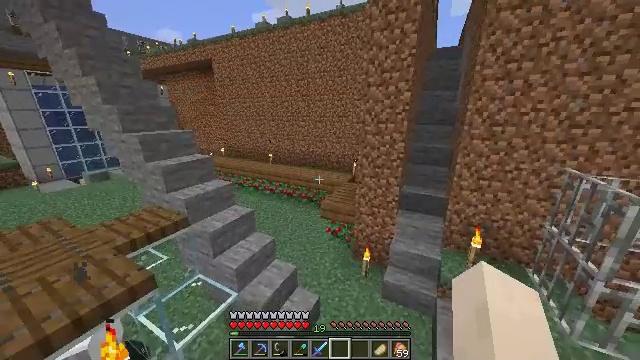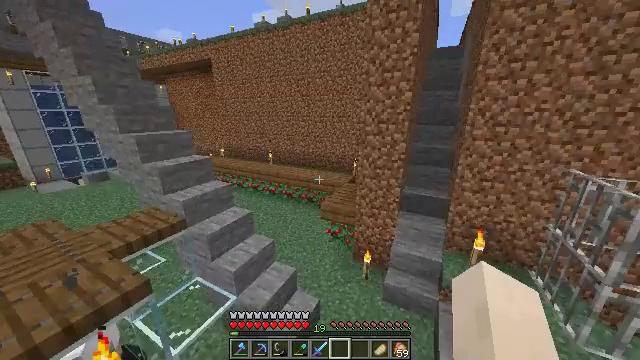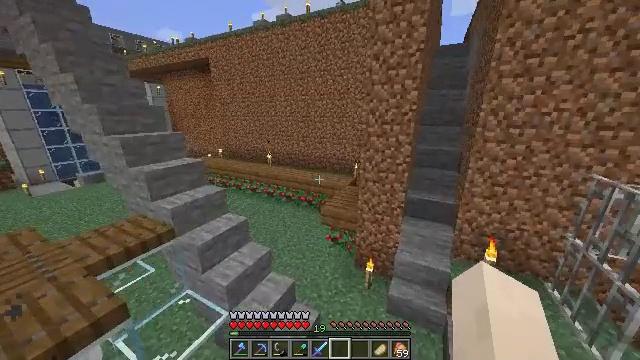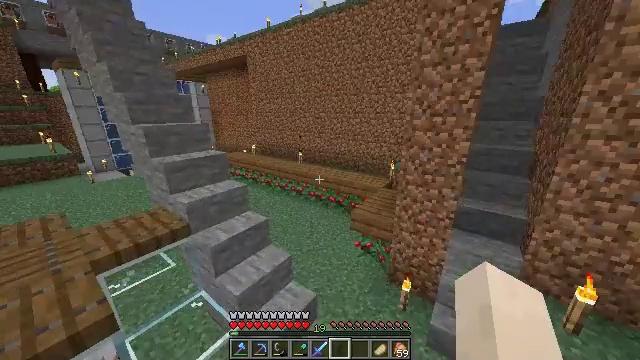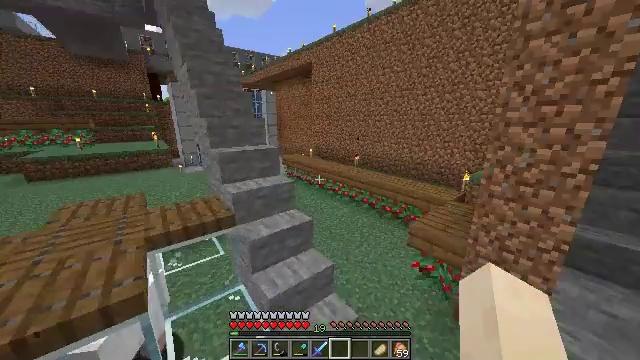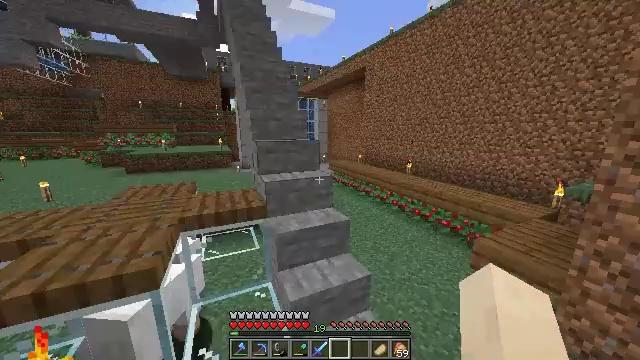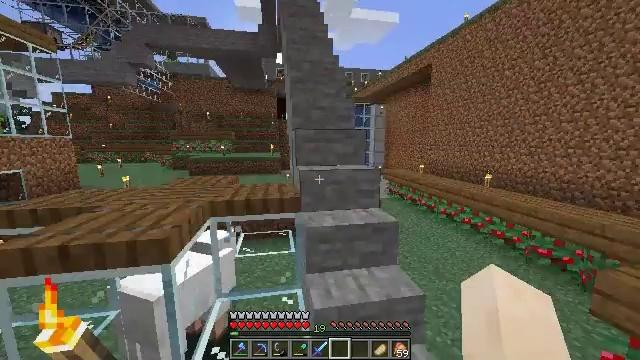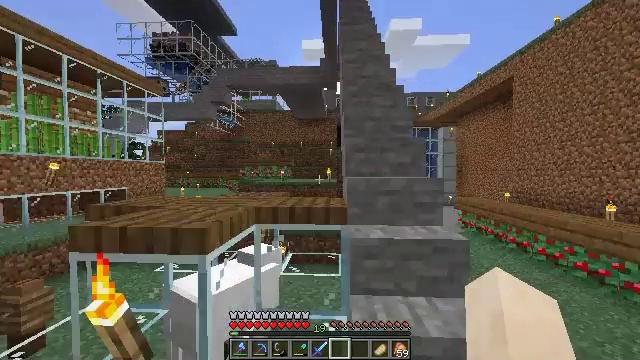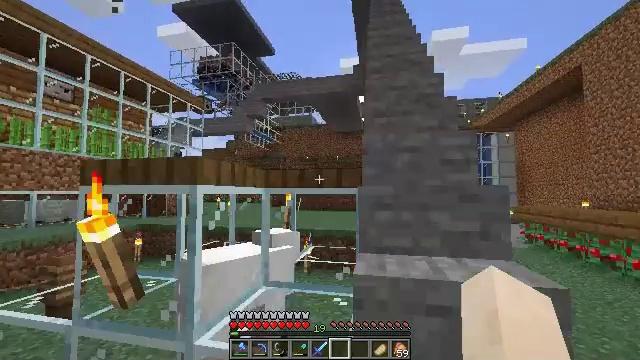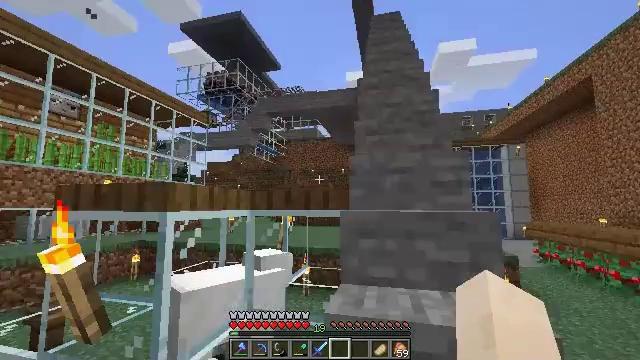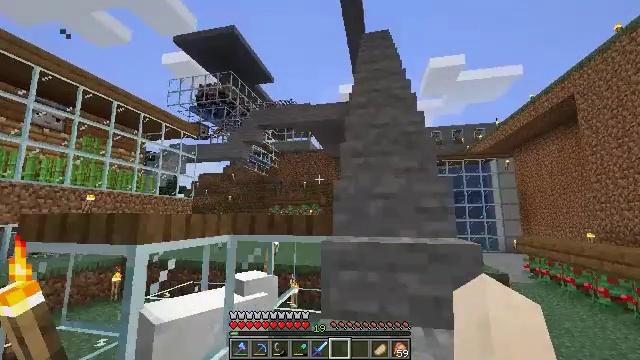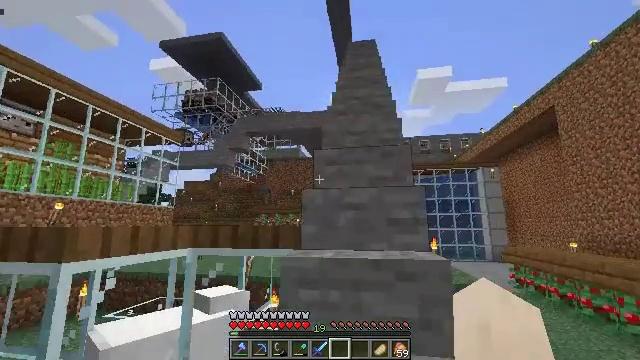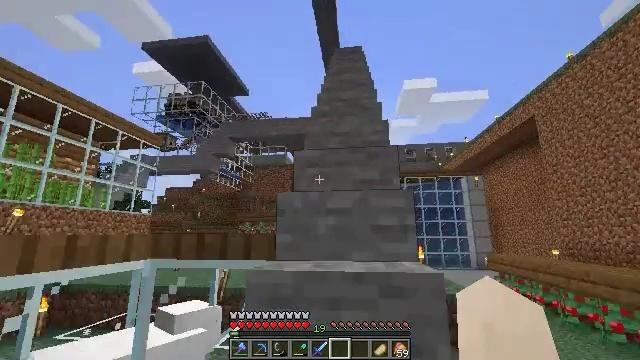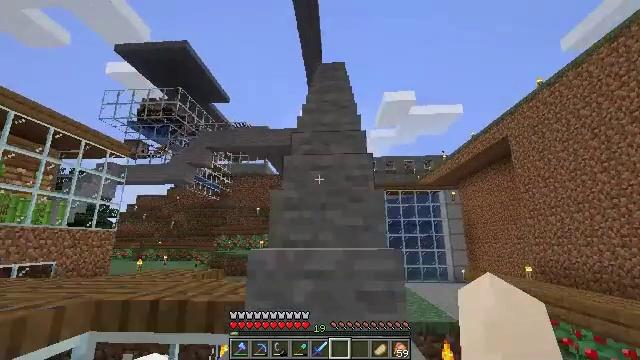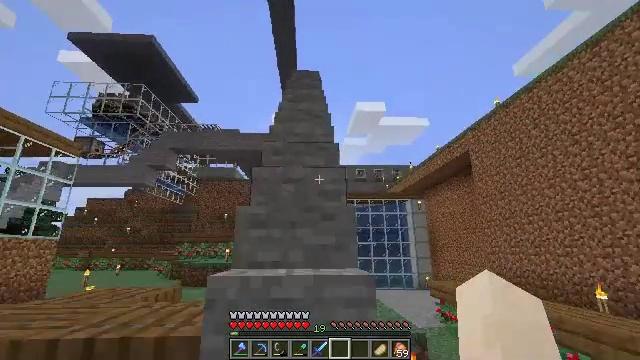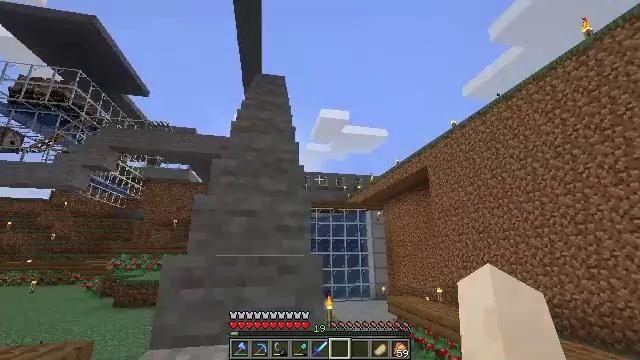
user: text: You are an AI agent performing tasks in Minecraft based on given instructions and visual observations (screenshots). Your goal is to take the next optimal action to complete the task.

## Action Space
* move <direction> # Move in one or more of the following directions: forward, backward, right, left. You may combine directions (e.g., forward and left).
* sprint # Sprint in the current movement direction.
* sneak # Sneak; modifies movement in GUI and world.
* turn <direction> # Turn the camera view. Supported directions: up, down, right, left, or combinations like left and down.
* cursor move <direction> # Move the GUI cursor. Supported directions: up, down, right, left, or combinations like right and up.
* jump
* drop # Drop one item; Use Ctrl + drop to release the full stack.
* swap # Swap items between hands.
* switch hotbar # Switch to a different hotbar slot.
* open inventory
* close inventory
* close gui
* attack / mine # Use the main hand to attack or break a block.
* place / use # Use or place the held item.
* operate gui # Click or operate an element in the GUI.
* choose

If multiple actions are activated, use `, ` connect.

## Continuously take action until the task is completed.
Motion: motion action
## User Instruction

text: Make a smooth stone slab using the crafting table.
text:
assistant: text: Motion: move forward, sprint, jump
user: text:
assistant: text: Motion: move forward, jump
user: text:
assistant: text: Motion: move forward, turn left, jump
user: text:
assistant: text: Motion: move forward, turn left and up
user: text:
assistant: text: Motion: turn left and up
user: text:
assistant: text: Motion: turn left and up
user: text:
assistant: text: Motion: turn left and up
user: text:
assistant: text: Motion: turn left and up
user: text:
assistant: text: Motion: turn left and up
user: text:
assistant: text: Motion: turn right and up
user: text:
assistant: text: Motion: move forward, turn right and up
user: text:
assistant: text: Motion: move forward, turn right and up
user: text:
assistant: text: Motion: move forward, turn right and up
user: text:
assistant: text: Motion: move forward, turn right and up
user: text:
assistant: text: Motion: move forward, turn right and up
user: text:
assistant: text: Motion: move forward, turn right
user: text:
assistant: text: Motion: move forward
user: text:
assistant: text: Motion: move forward
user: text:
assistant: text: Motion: move forward, turn left
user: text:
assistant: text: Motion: move forward, turn left
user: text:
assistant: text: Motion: move forward, turn left
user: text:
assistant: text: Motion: move forward, turn left
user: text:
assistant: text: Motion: move forward, sprint
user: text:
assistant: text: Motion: move forward, sprint
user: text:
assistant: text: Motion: move forward, sprint
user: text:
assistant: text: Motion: move forward, sprint
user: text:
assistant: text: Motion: move forward, sprint, turn right and down
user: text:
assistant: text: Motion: move forward, turn right and down
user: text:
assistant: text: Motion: move forward
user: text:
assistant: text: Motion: move forward